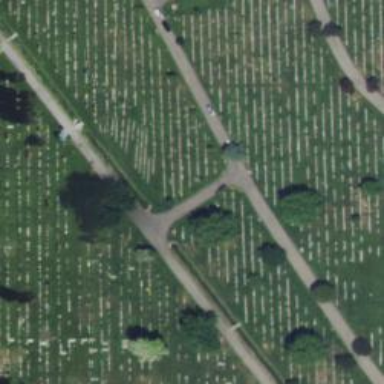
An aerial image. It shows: Cemetery.